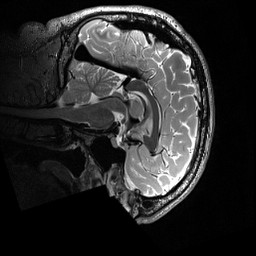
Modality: T2w
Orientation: sagittal
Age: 26
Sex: male
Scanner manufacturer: siemens
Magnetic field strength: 3 T
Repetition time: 3.2 s
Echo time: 0.566 s